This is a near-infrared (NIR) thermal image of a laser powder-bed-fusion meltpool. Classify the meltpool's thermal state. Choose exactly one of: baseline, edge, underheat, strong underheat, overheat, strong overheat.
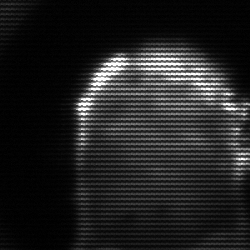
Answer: baseline